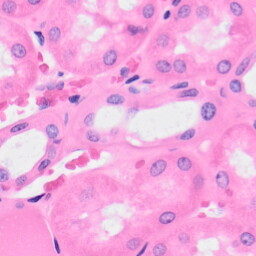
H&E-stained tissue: Kidney